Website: crate-barrel
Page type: customer-info-address
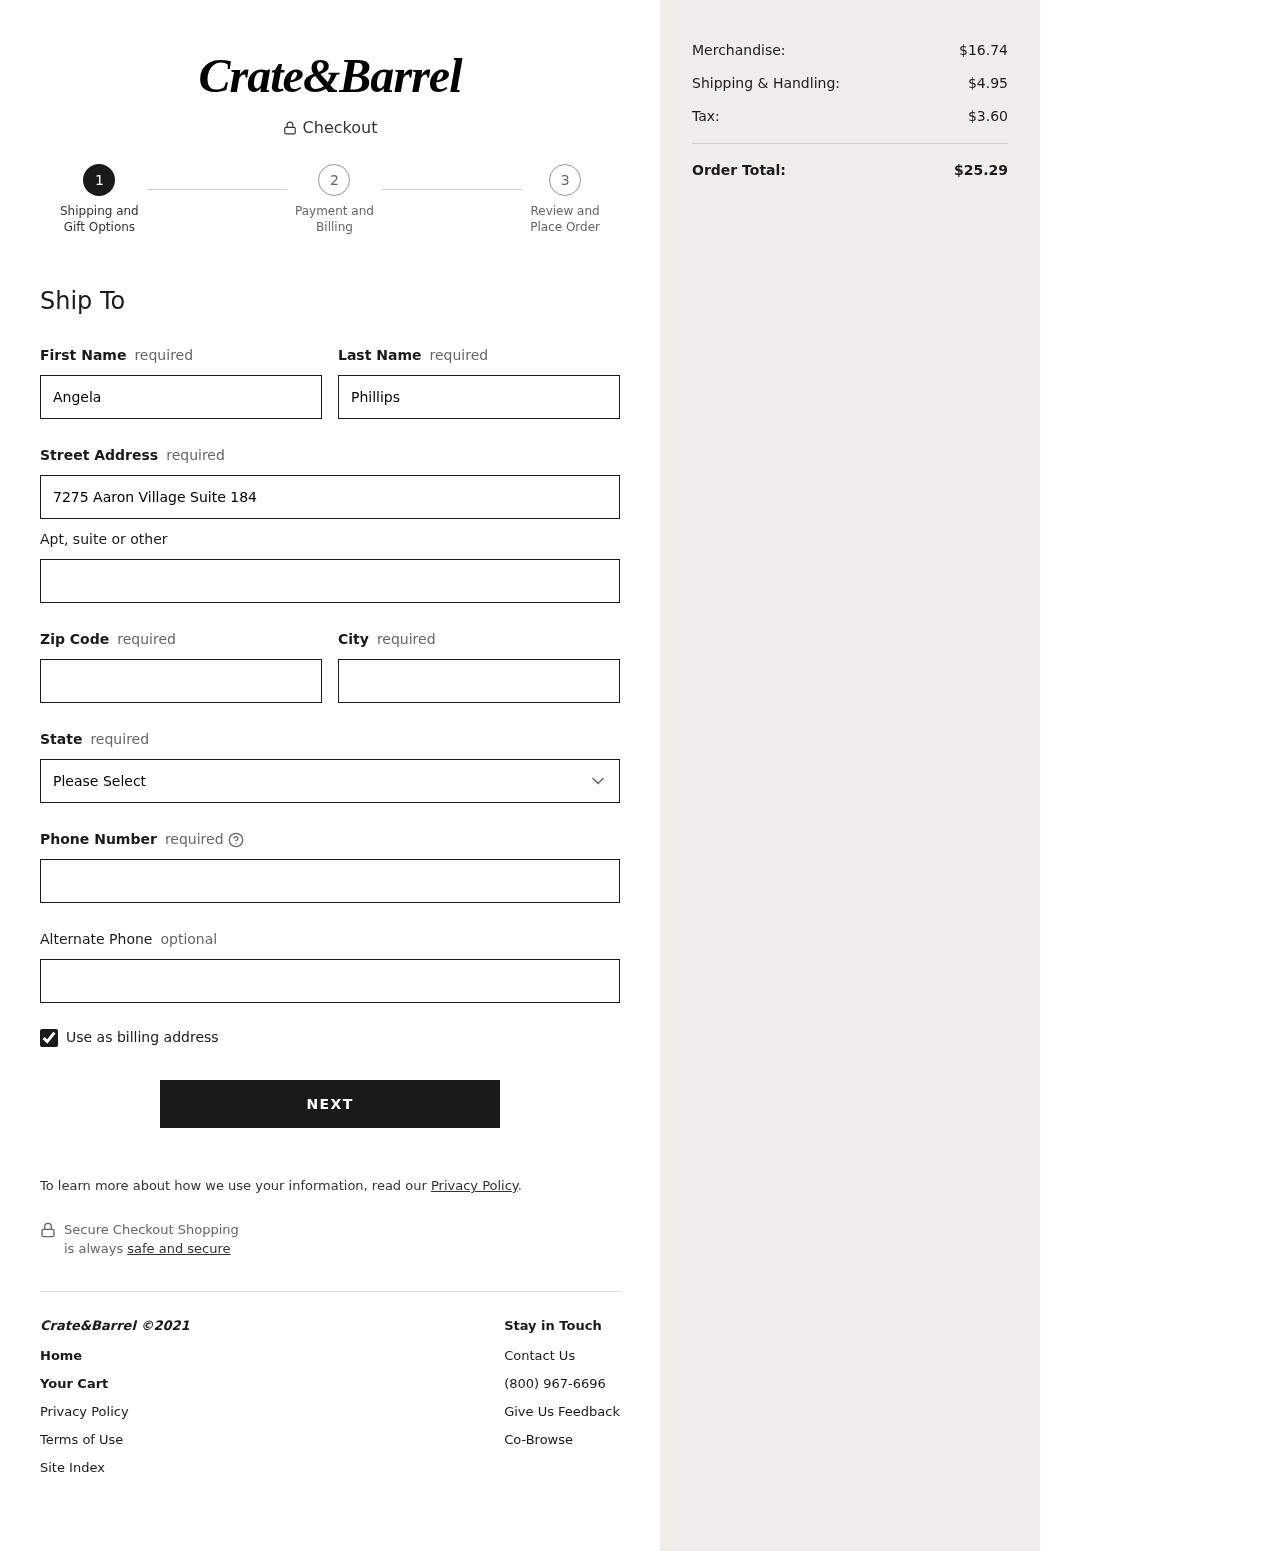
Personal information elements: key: PII_STATE
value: Texas
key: PII_FIRSTNAME
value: Angela
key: PII_LASTNAME
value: Phillips
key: PII_STREET
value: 7275 Aaron Village Suite 184
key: PII_POSTCODE
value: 39091
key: PII_CITY
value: Kevinhaven
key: PII_PHONE
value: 2027966298
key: PII_PHONE_ALT
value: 7404170190
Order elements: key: ORDER_SUBTOTAL
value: $16.74
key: ORDER_SHIPPING_COST
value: $4.95
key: ORDER_TAX
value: $3.60
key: ORDER_TOTAL
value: $25.29